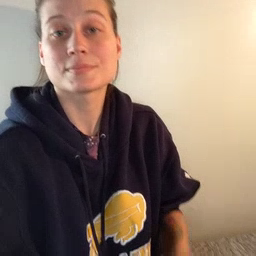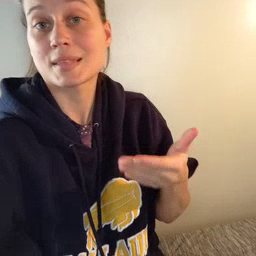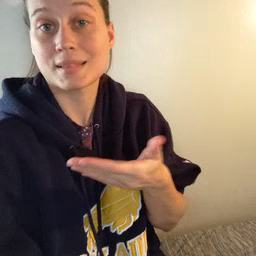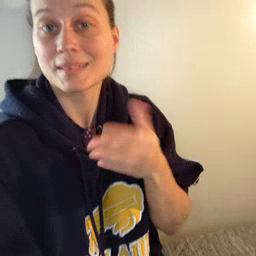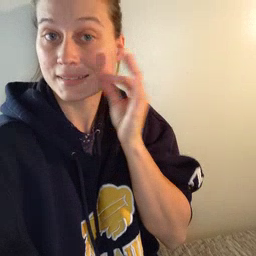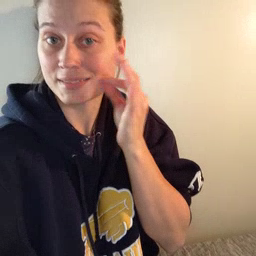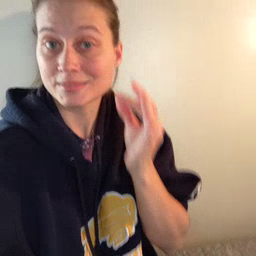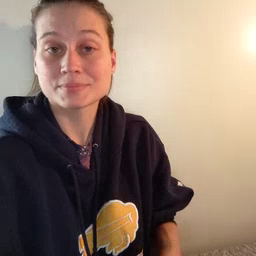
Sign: kitty